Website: lowes
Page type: address-validator
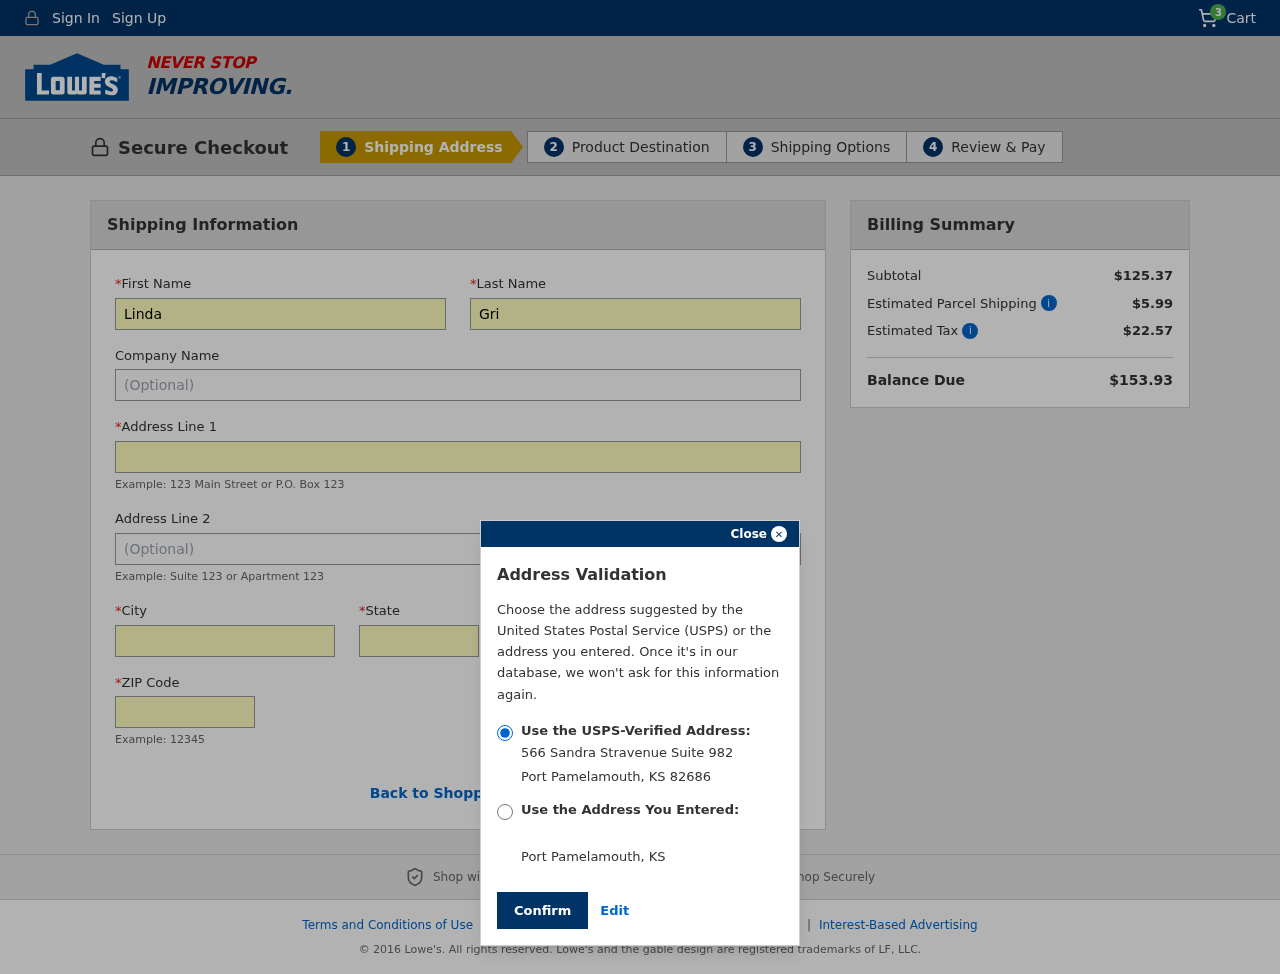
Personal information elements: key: PII_CITY
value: Port Pamelamouth
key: PII_COMPANY
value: Miller Group
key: PII_FIRSTNAME
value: Linda
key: PII_LASTNAME
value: Griffith
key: PII_POSTCODE
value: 82686
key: PII_STATE
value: Kansas
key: PII_STATE_ABBR
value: KS
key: PII_STREET
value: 566 Sandra Stravenue Suite 982
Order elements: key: ORDER_NUM_ITEMS
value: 3
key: ORDER_SUBTOTAL
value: $125.37
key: ORDER_SHIPPING_COST
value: $5.99
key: ORDER_TAX
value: $22.57
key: ORDER_TOTAL
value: $153.93